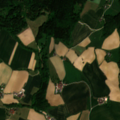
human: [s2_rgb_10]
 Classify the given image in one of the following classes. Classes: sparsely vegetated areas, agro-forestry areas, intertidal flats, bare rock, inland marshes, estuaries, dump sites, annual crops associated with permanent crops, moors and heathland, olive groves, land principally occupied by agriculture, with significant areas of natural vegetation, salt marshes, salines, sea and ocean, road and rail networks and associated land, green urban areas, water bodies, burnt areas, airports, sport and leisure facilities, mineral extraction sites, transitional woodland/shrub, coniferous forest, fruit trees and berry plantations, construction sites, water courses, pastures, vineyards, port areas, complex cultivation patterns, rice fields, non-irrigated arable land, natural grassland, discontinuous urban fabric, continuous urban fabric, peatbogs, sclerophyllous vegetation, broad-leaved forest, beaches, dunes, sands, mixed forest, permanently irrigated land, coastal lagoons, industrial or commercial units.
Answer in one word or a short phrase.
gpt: non-irrigated arable land, complex cultivation patterns, land principally occupied by agriculture, with significant areas of natural vegetation, coniferous forest